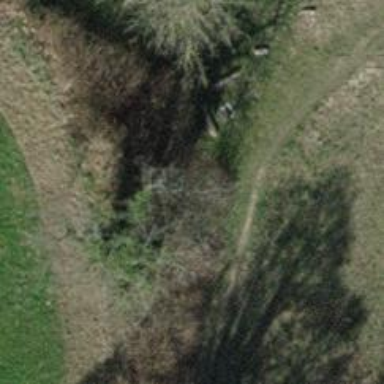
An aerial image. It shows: Brown bench in the vicinity.